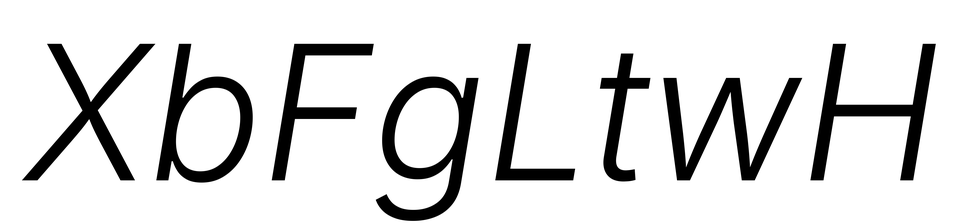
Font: Inter-Italic_Light_Italic